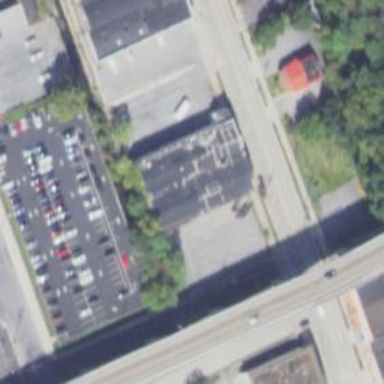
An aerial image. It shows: Commercial building.